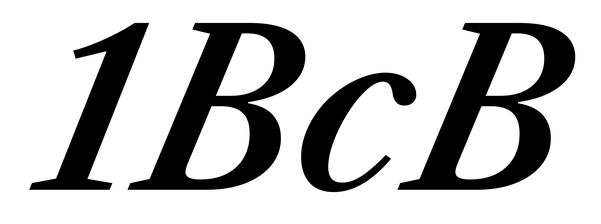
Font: LibreCaslonText-Italic_SemiBold_Italic